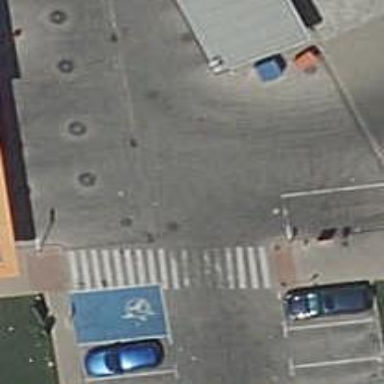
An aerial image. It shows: Uncontrolled road crossing with markings.